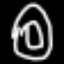
Label: donut